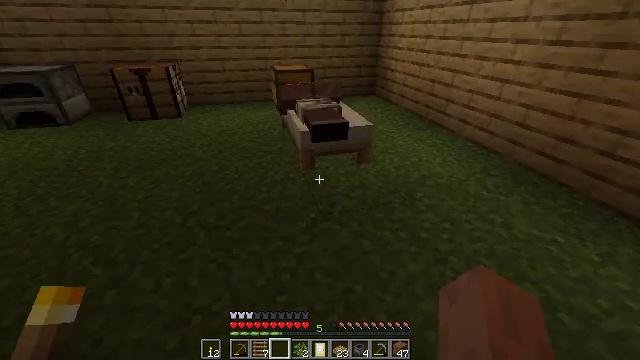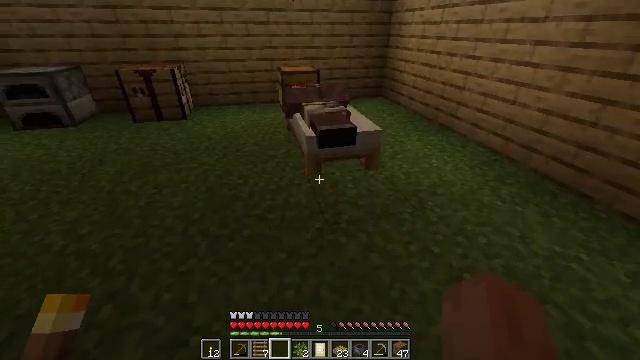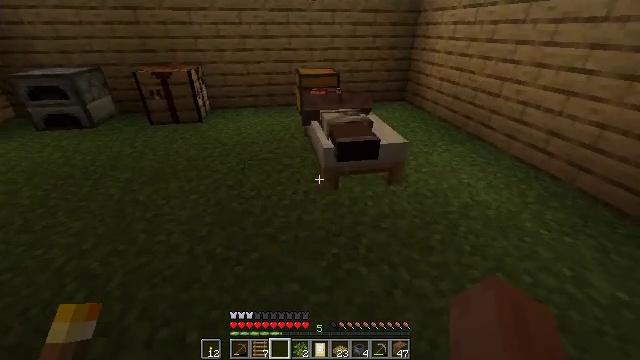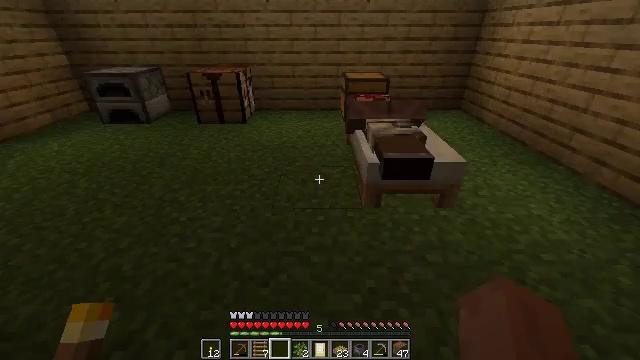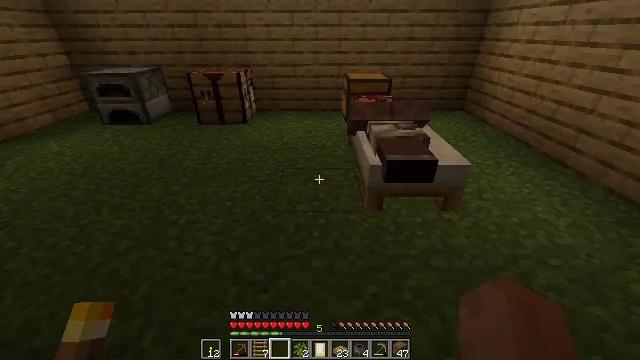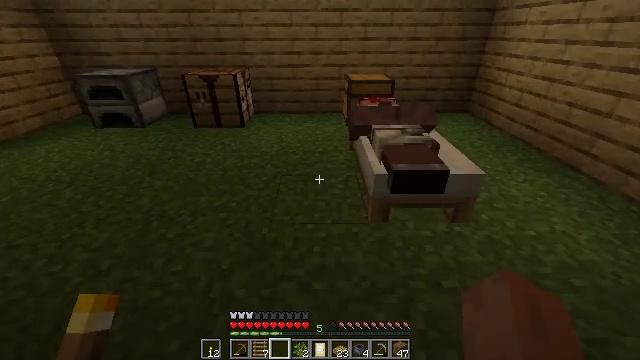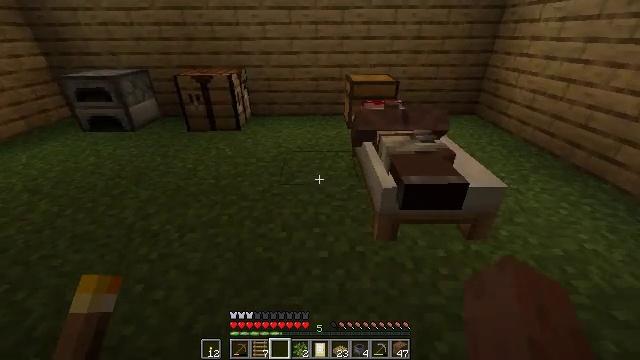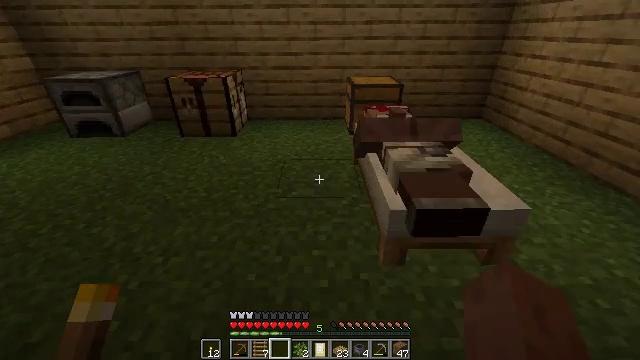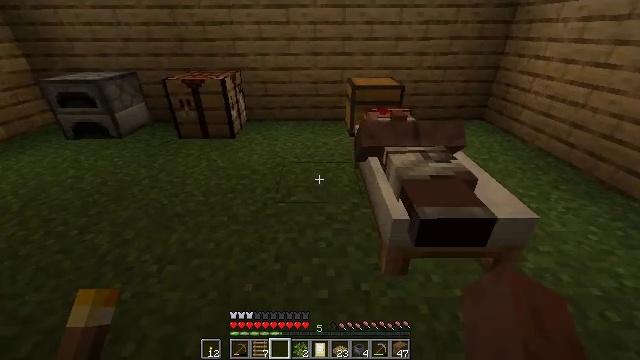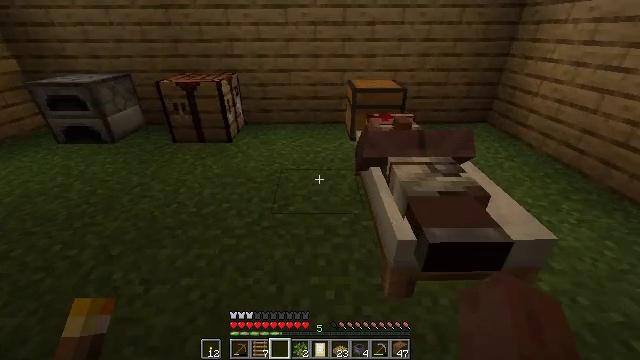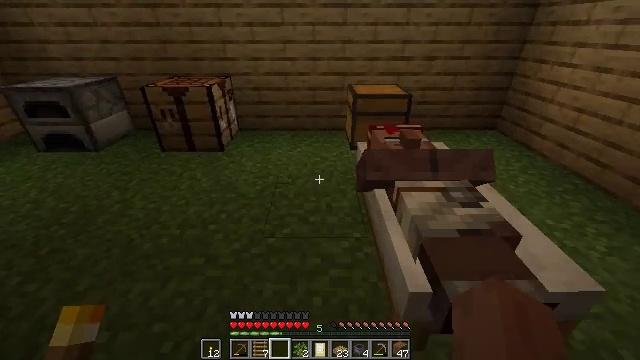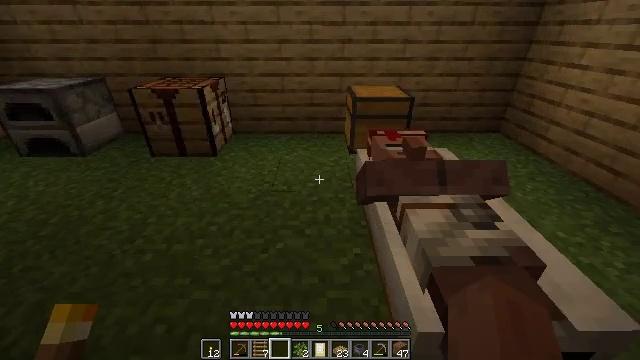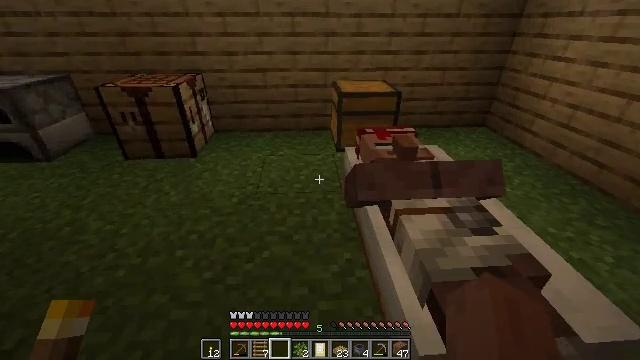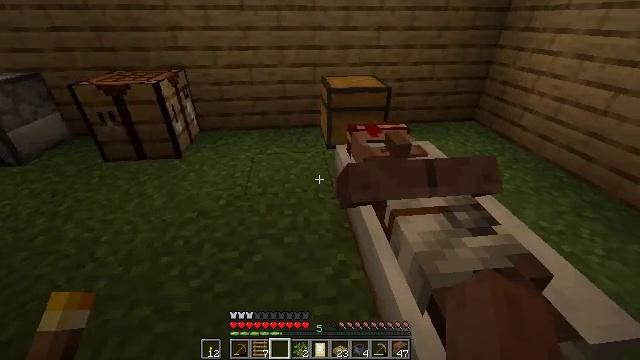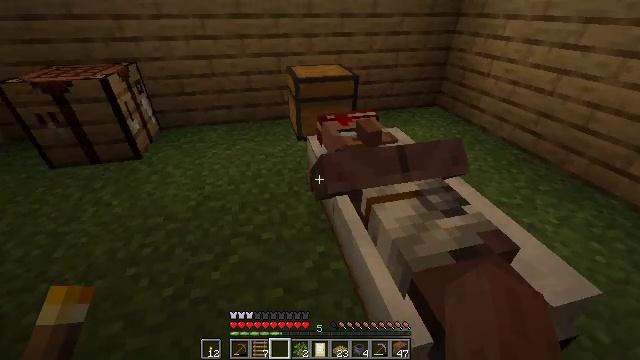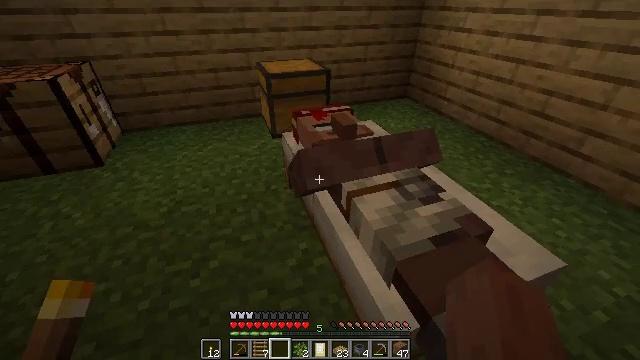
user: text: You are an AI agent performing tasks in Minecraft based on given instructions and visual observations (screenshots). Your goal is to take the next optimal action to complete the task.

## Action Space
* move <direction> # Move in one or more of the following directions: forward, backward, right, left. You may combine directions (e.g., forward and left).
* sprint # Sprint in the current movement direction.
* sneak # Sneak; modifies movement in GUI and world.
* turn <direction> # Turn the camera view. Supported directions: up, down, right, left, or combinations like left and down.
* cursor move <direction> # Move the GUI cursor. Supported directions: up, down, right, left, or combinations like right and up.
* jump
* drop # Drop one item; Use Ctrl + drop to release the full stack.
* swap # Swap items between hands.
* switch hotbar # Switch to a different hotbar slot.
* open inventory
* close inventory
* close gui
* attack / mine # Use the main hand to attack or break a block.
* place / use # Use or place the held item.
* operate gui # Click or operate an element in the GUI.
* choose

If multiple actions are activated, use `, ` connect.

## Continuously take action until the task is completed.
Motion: motion action
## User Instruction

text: To get an iron door, use the crafting table and iron ingots.
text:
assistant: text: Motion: move forward, turn left
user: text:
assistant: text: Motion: move forward, turn left
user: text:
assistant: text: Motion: move forward, turn left
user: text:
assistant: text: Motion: move forward
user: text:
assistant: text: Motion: move forward
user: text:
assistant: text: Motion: move forward
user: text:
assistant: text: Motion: move forward
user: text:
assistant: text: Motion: move forward
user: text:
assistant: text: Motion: move forward
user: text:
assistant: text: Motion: move forward
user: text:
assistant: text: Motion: move forward
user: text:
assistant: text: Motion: turn right and down
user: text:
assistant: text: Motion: turn right
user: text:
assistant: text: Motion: turn right and down
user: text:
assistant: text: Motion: turn right
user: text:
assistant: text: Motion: no_op
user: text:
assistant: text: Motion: no_op
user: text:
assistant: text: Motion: no_op
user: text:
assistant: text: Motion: no_op
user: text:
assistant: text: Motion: no_op
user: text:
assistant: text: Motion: no_op
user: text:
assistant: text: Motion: no_op
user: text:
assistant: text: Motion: no_op
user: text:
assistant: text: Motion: no_op
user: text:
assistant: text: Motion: no_op
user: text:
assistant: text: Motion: no_op
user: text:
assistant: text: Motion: no_op
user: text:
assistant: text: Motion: no_op
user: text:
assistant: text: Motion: no_op
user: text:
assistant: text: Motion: no_op